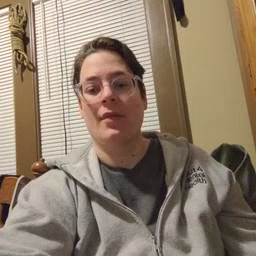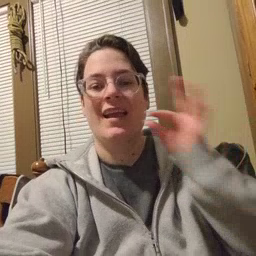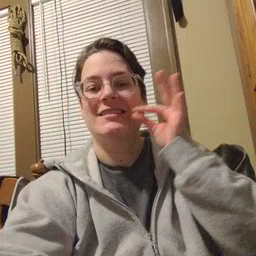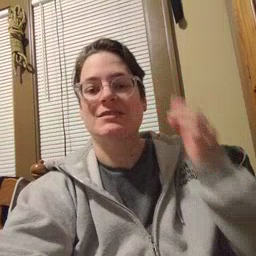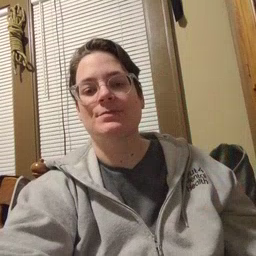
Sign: cat